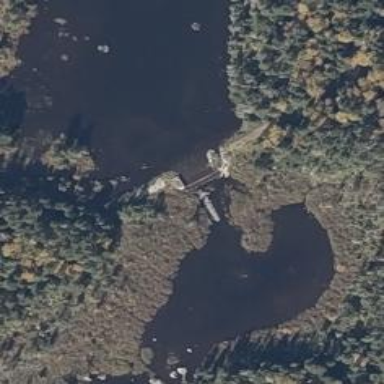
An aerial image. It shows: Dam across waterway.